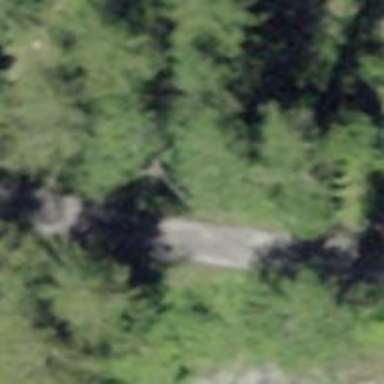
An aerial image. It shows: Track road with grade3 tracktype.